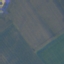
Land use / land cover: AnnualCrop